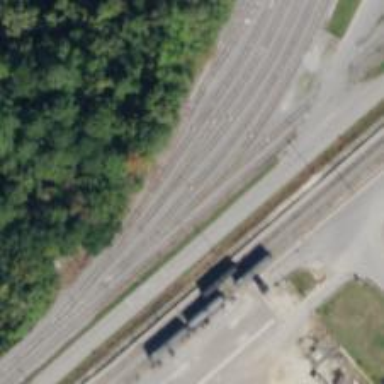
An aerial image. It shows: Wedge is used for the railway derail.